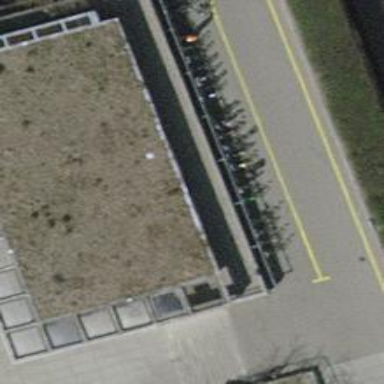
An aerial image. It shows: Bicycle parking area with stands.